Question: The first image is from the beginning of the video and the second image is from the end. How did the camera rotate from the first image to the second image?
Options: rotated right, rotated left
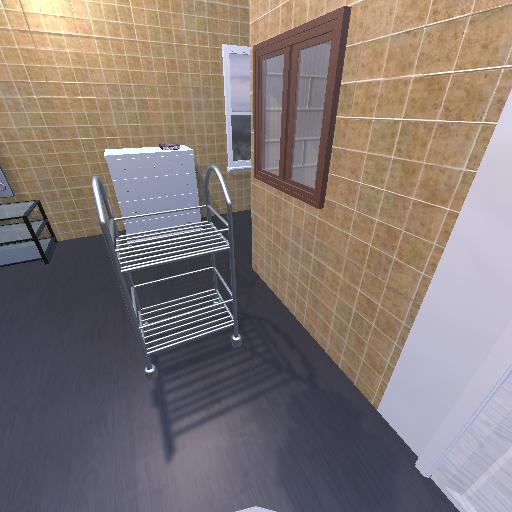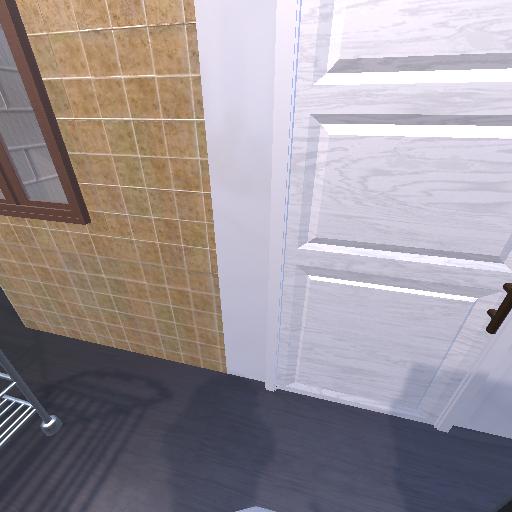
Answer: rotated right